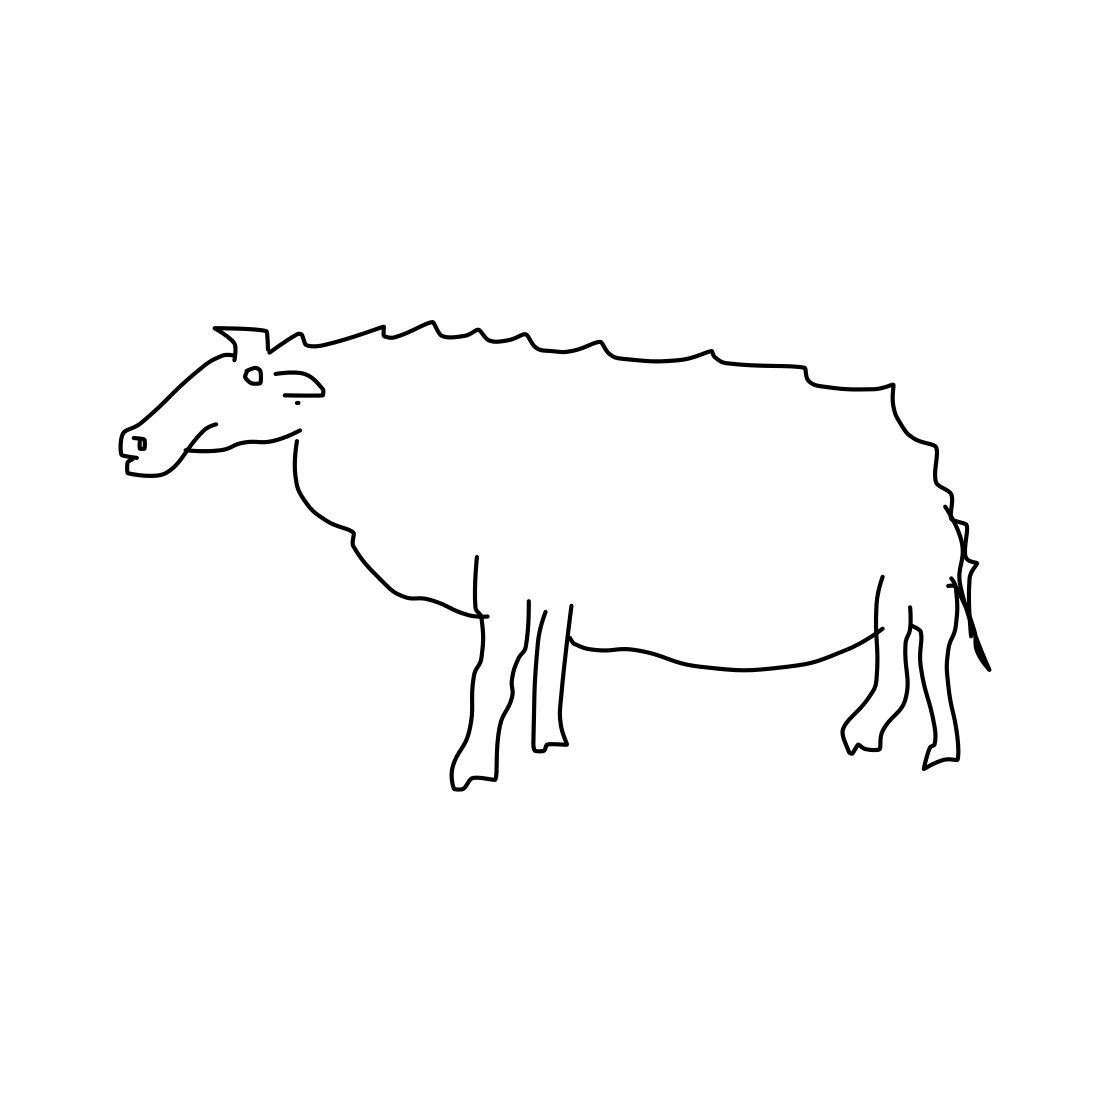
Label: sheep